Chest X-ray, AP view. Patient: 35 years old, sex F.
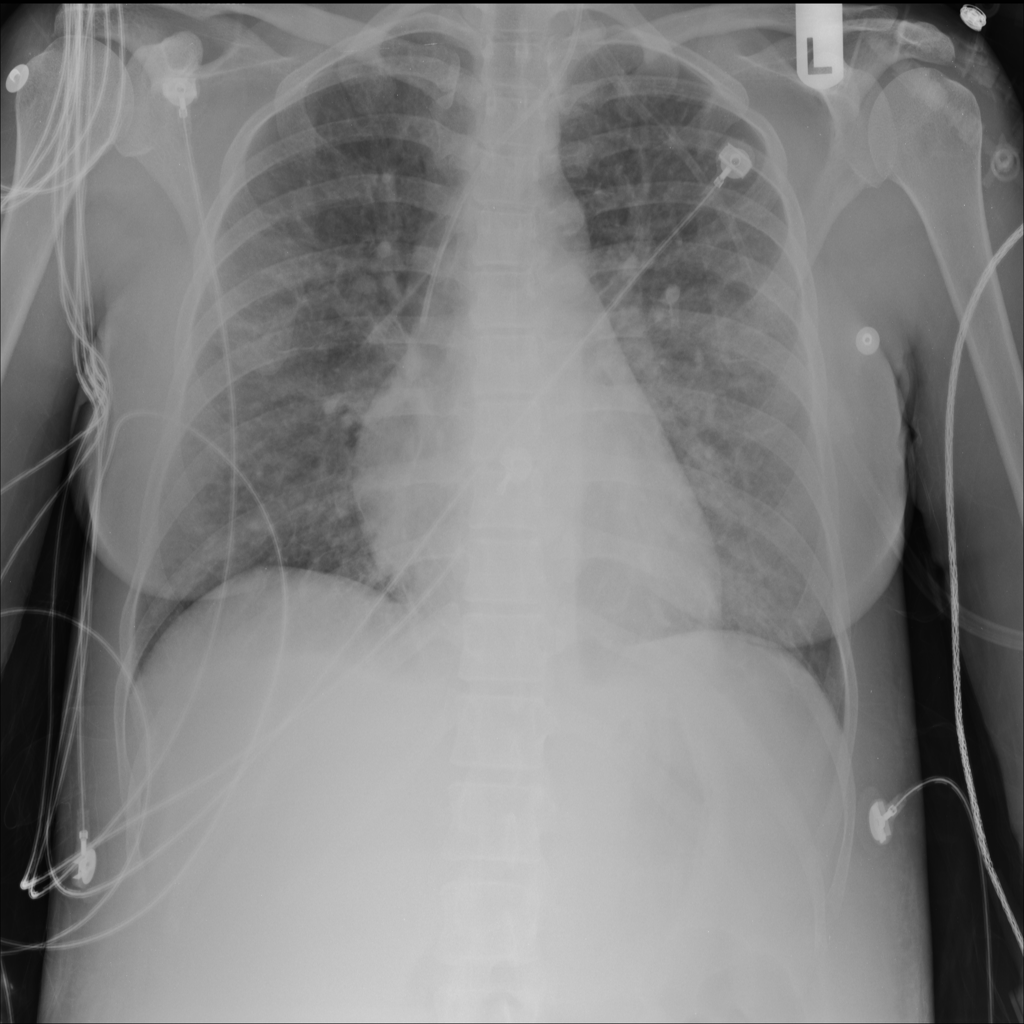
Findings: Infiltration